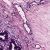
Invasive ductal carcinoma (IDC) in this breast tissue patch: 0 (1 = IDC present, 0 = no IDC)